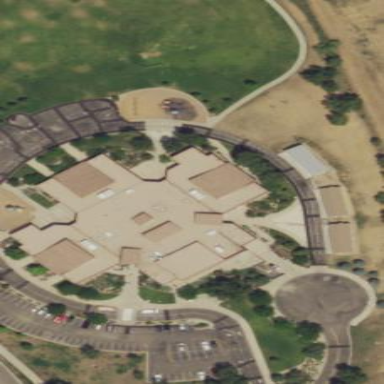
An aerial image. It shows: School.